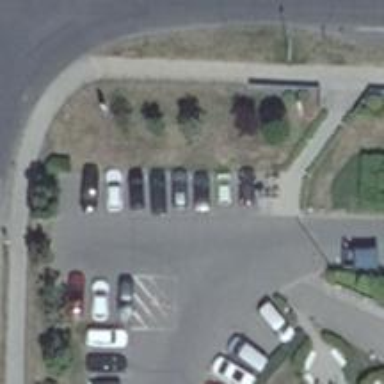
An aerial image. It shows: Asphalt service road designated as parking aisle with diagonal parking on the left side.